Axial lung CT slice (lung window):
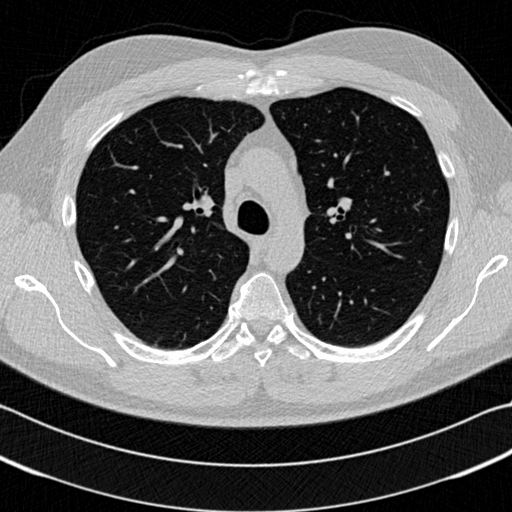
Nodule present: no